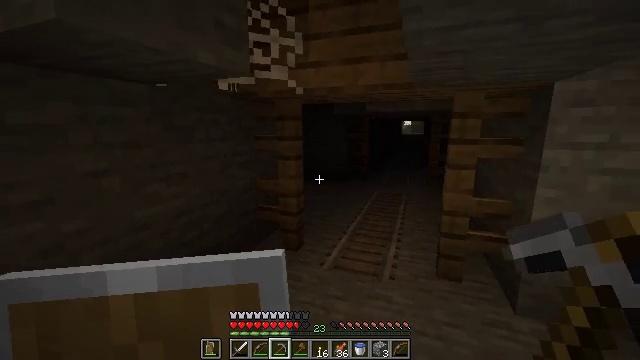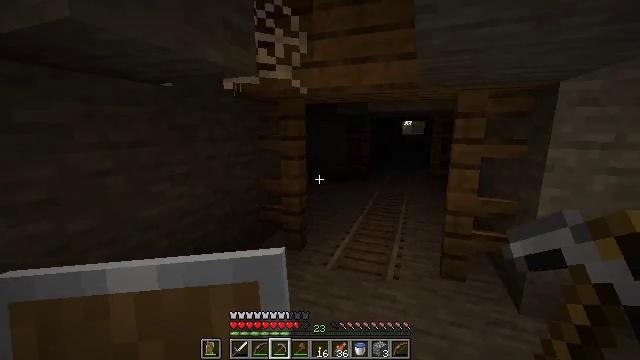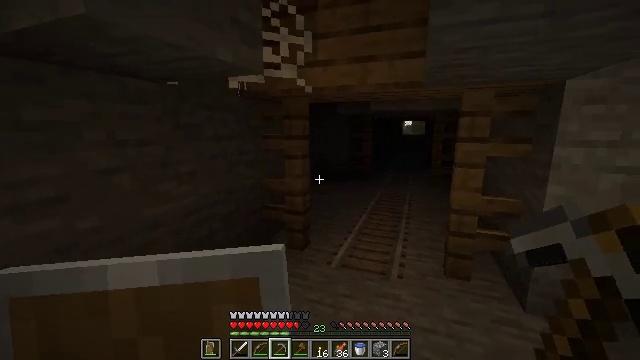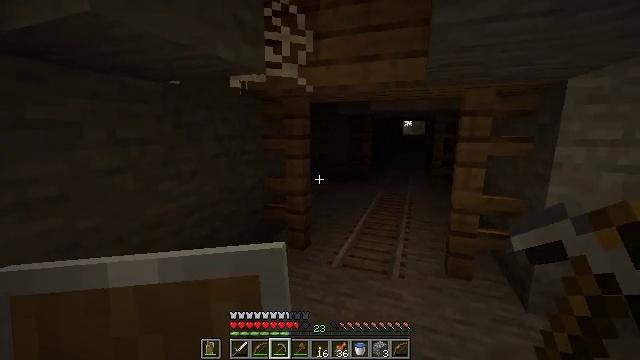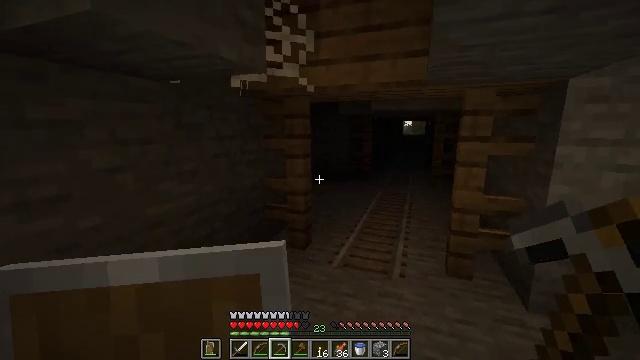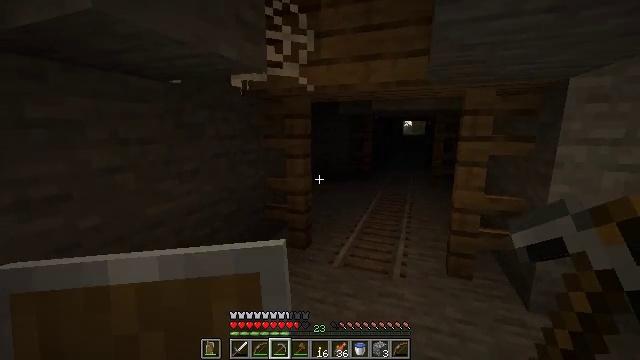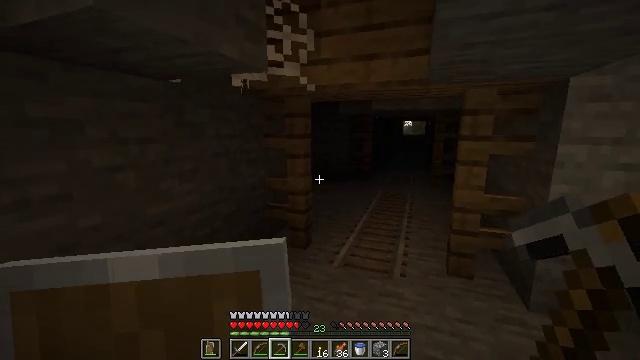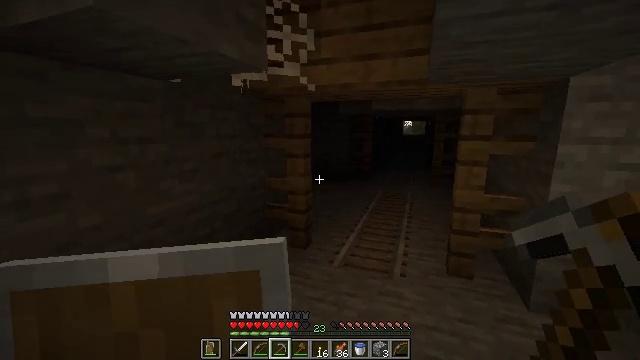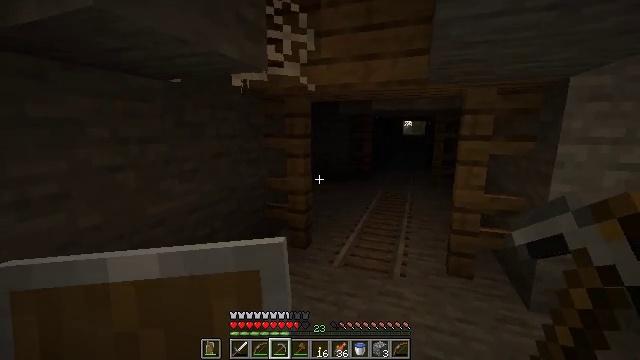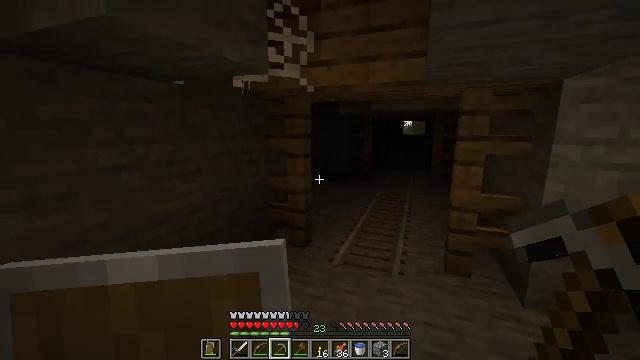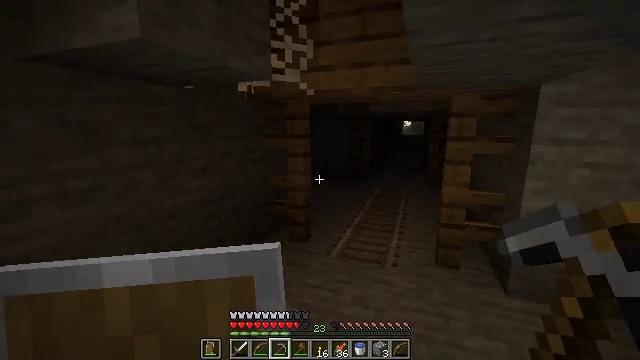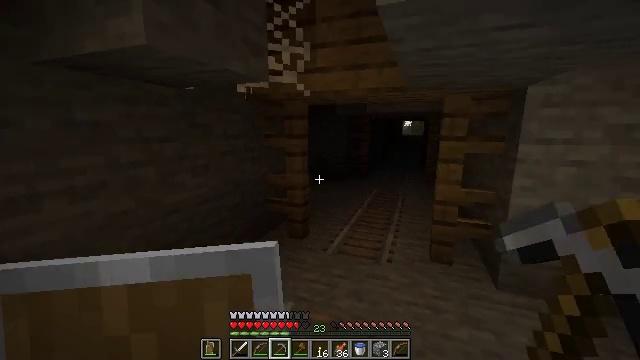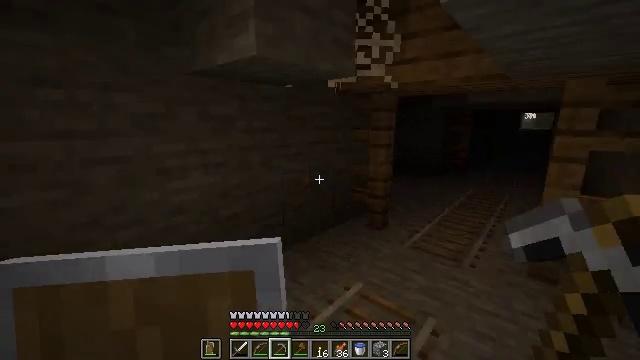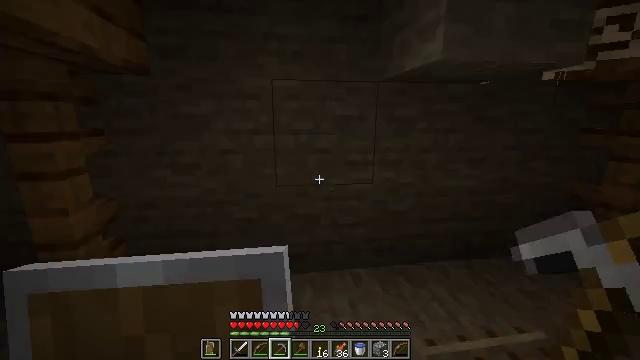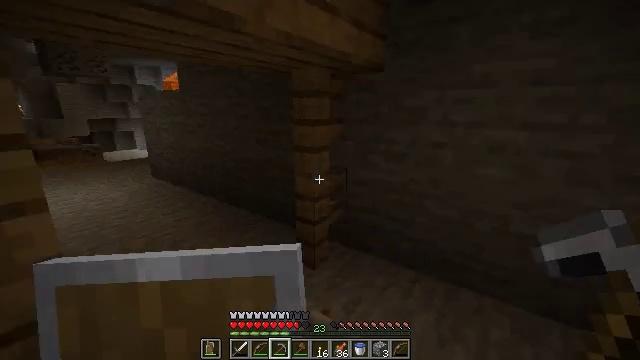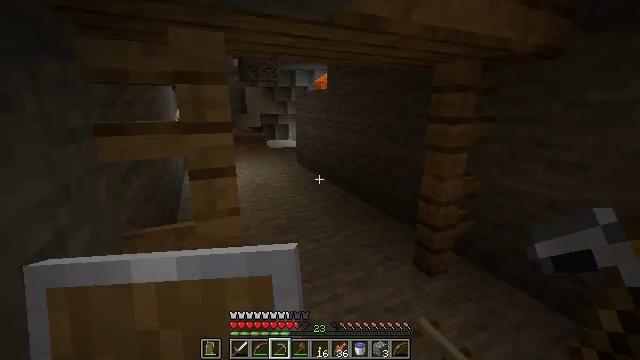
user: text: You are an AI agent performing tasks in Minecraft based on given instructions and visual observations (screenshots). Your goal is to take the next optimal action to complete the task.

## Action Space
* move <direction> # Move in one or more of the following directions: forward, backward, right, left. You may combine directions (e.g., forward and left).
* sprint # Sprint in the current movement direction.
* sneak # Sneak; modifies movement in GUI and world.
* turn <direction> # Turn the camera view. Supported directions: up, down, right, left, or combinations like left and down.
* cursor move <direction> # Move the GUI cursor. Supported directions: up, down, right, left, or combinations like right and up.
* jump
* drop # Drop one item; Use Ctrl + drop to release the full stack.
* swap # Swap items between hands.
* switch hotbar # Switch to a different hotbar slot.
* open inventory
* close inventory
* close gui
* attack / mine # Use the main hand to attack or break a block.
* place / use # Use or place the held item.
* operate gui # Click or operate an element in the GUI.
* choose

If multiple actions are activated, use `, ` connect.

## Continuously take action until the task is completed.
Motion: motion action
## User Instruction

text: Collect rails for building a railway.
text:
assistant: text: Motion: no_op
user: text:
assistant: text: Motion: no_op
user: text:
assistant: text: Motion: no_op
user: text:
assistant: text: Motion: no_op
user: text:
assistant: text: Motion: no_op
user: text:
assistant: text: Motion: no_op
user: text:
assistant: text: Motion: no_op
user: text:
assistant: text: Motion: no_op
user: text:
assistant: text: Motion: move back
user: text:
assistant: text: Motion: move back
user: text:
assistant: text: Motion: move back and move right
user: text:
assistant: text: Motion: move back and move right, turn left and down
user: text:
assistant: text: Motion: move back and move right, turn left
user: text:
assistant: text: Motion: move right, turn left and down
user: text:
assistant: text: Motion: turn left
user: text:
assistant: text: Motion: turn left
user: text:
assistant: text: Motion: no_op
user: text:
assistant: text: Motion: no_op
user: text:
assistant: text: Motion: no_op
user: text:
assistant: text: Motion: no_op
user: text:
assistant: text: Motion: no_op
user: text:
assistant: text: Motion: no_op
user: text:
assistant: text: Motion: no_op
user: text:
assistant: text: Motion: turn right and down
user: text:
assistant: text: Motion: turn right and down
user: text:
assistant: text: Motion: turn right and down
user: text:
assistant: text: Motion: turn right and down
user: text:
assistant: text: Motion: turn down
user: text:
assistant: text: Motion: no_op
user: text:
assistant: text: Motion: no_op